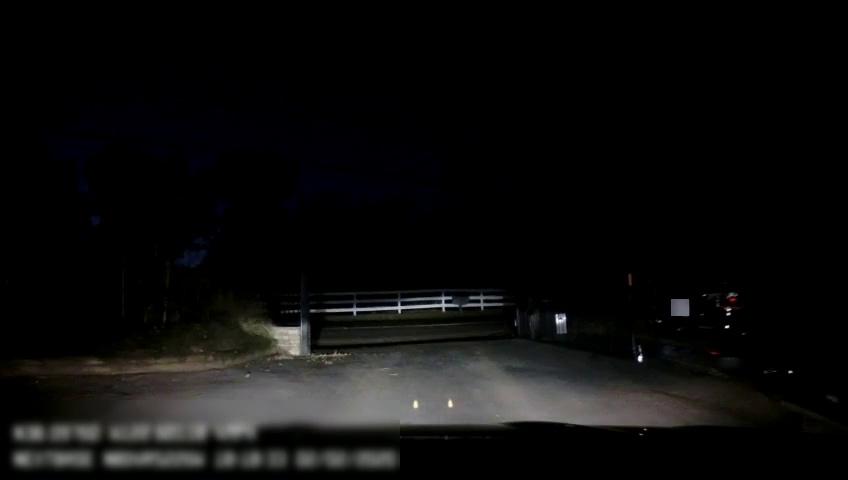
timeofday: Night
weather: Other
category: Drivable Space
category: Lanes | Current Lane